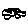
Label: car